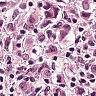
Metastatic tissue present: yes